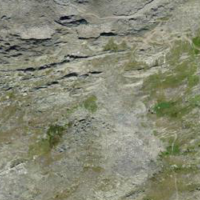
EUNIS habitat code: 48
Species observed at this site:
Saxifraga bryoides
Gentiana bavarica